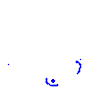
Particle: kaon